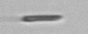
Label: fiber